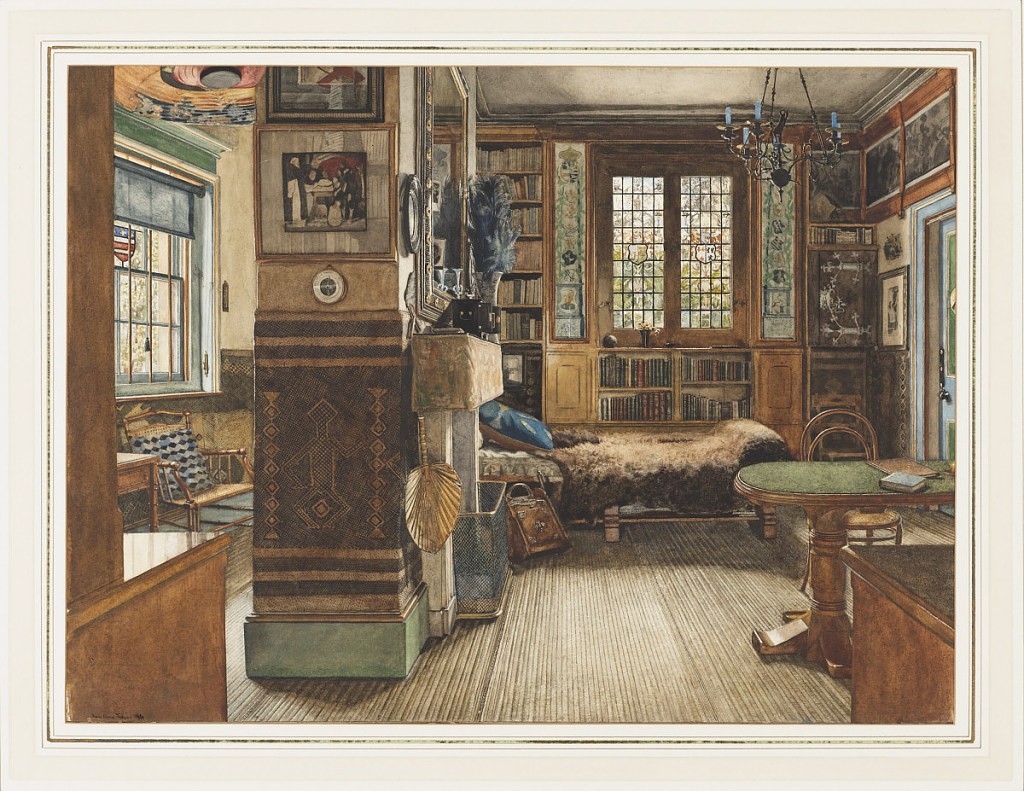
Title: Sir Lawrence Alma-Tadema's Study, Townshend House, London
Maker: Anna Alma-Tadema, British, 1865 - 1943
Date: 1884
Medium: Brush and watercolor, gouache, pen and brown and black ink, graphite on white paper
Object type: Drawing
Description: The study interior shows elements of the Aesthetic Movement.  The furniture, including a fur-covered couch, bentwood chairs, a bamboo armchair and writing table, located in the opened-up neighboring room on the left, is utilitarian.  The use of tiles on either side of the stained glass windows and of geometric-patterned walls are design components often seen in late nineteenth century England.